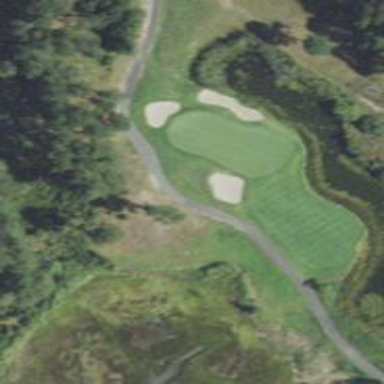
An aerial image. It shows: Golf hole.